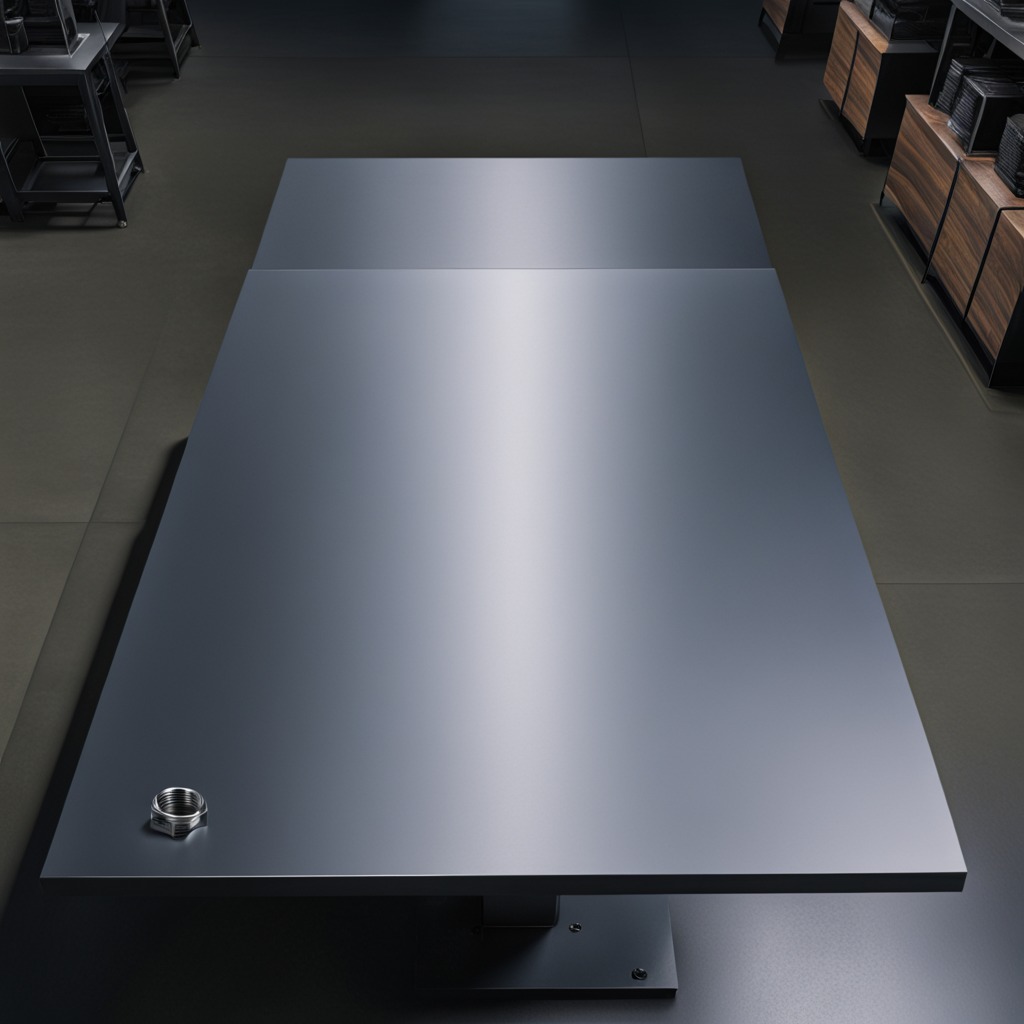
A metal nut lies on the tabletop.